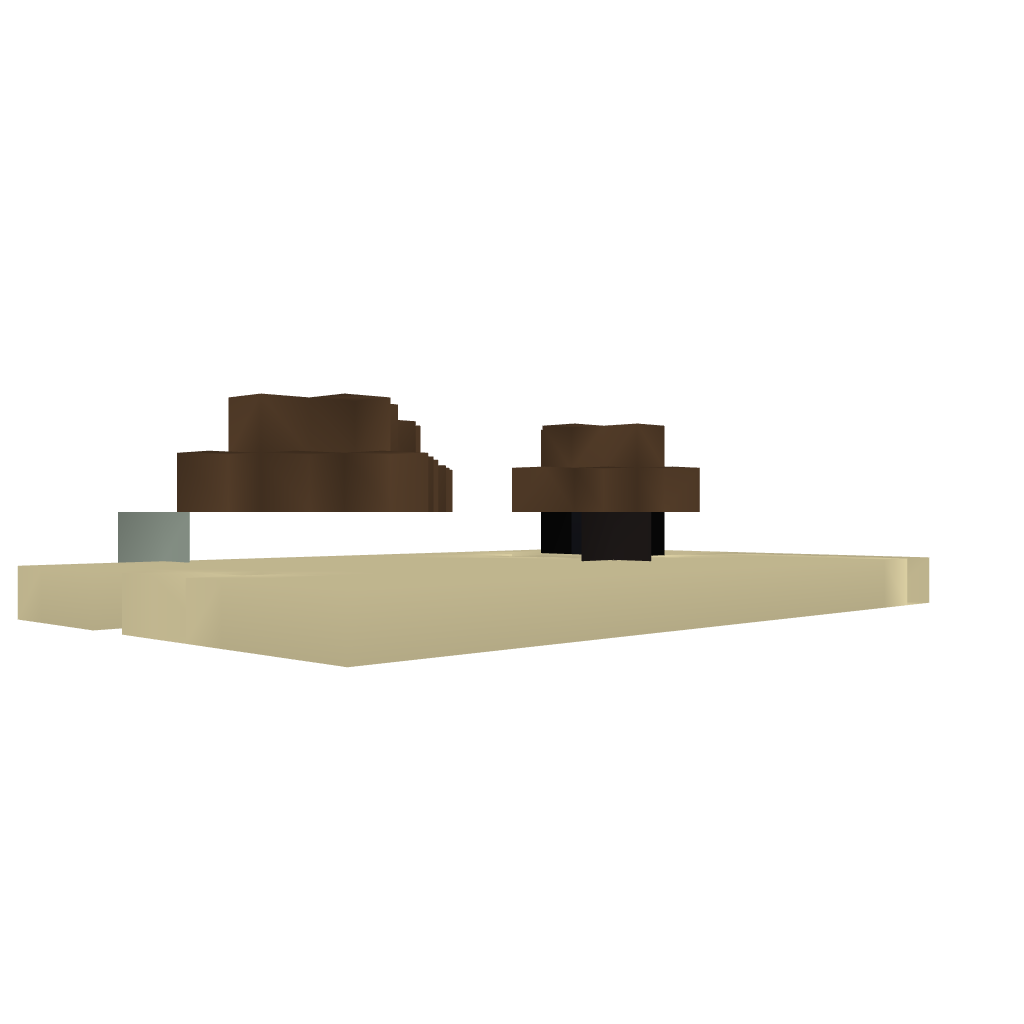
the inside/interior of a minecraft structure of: Infinate Music Machine